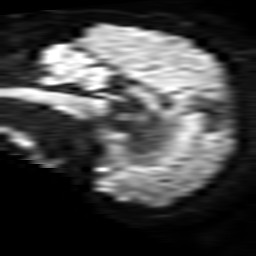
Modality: TRACE
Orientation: sagittal
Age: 57
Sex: male
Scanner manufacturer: philips
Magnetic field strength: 3 T
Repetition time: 4.287 s
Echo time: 0.07429 s